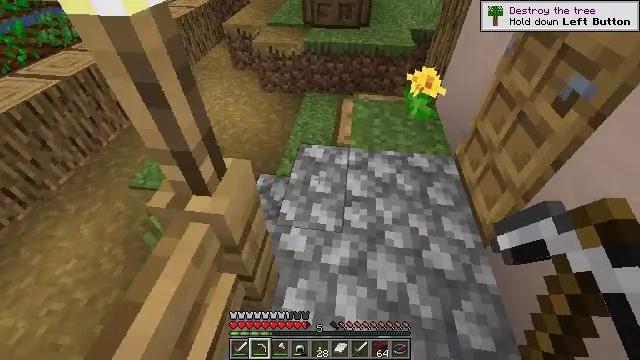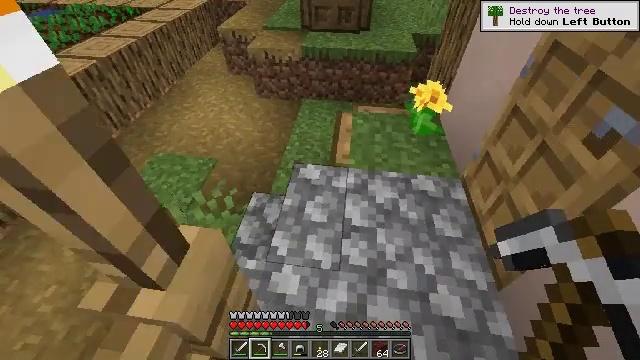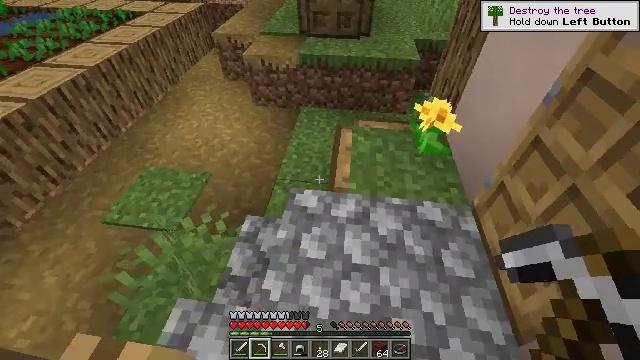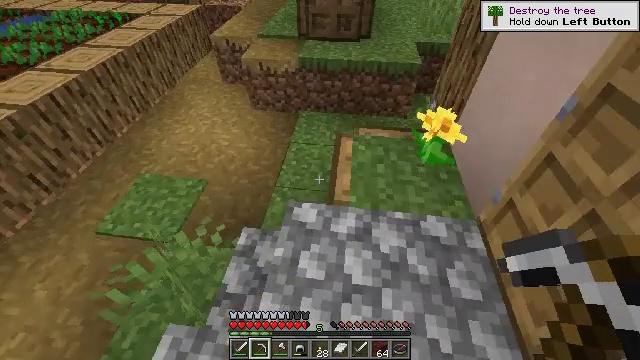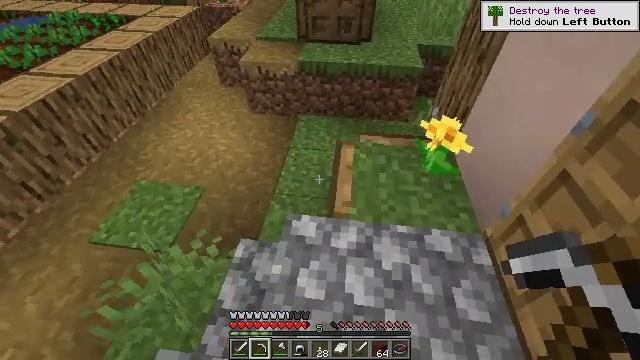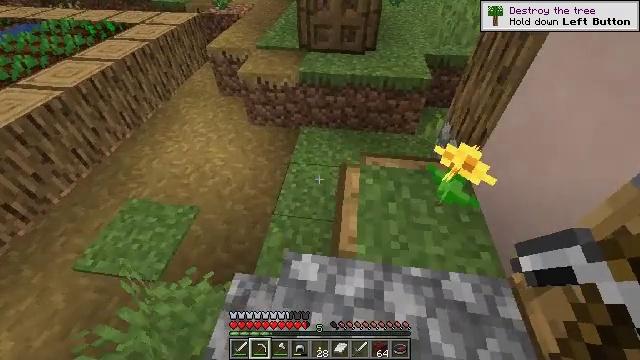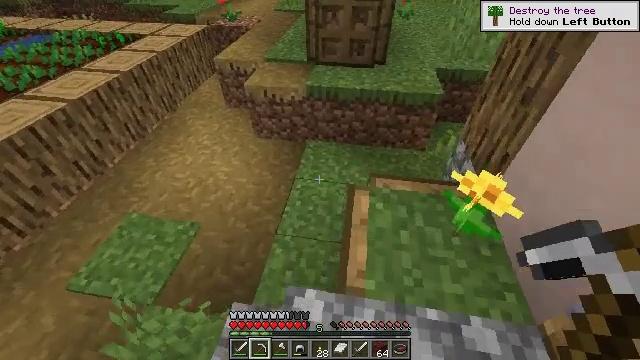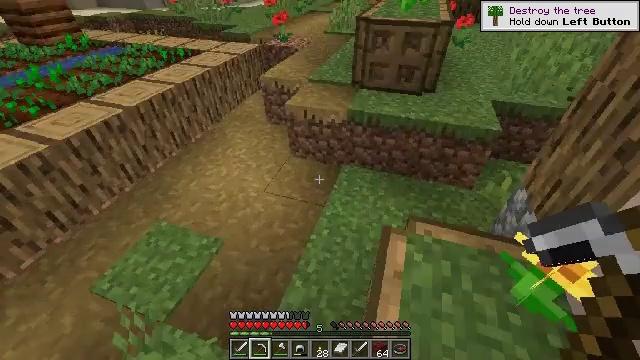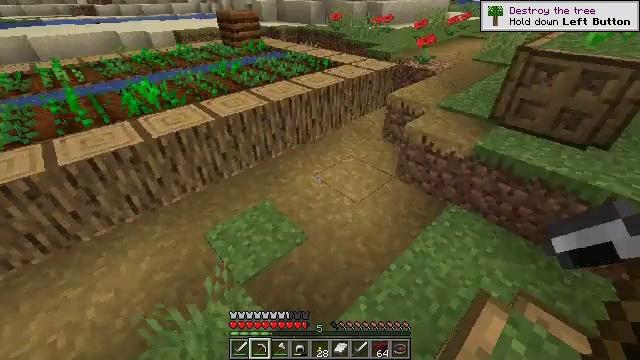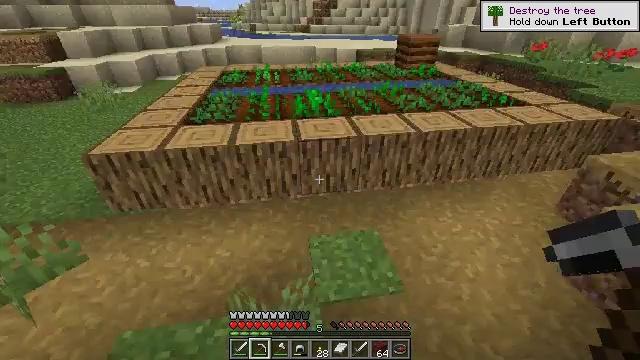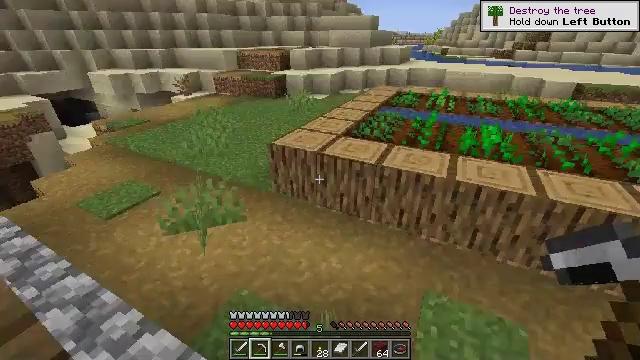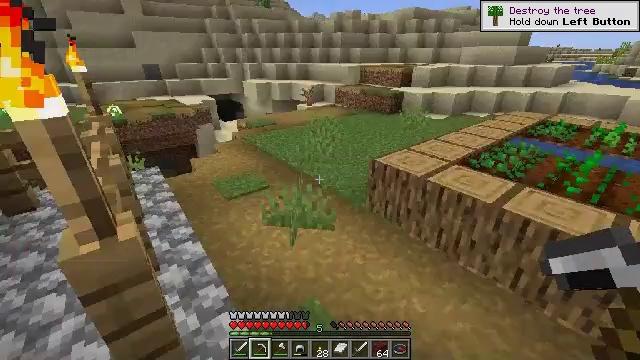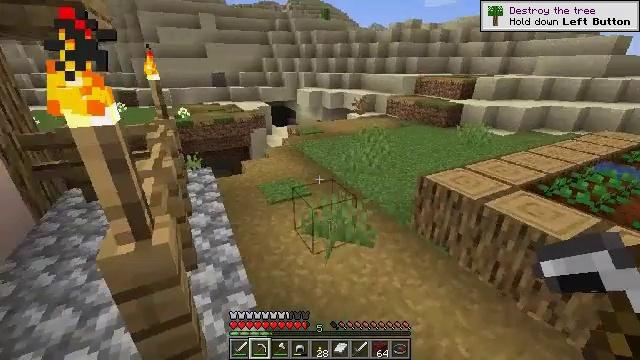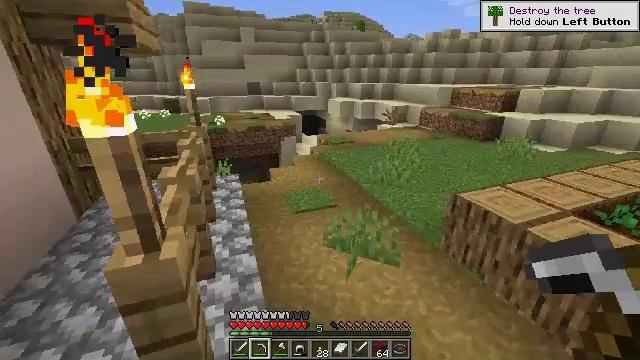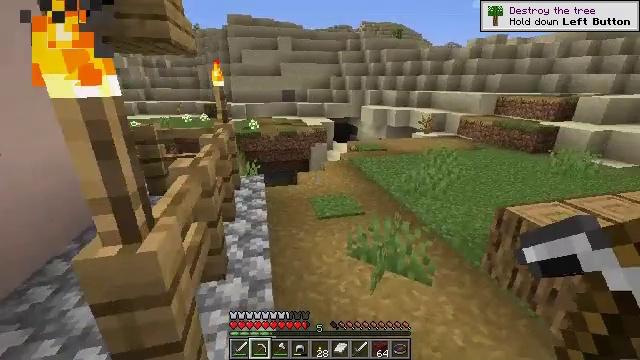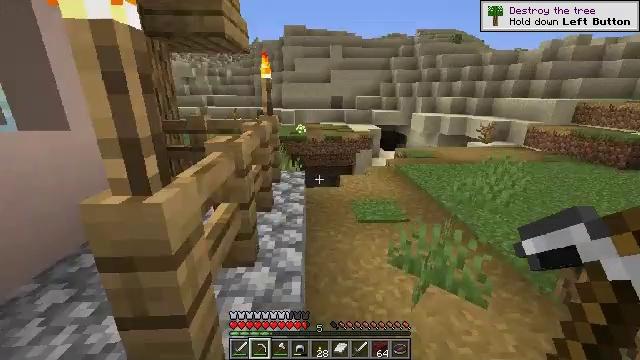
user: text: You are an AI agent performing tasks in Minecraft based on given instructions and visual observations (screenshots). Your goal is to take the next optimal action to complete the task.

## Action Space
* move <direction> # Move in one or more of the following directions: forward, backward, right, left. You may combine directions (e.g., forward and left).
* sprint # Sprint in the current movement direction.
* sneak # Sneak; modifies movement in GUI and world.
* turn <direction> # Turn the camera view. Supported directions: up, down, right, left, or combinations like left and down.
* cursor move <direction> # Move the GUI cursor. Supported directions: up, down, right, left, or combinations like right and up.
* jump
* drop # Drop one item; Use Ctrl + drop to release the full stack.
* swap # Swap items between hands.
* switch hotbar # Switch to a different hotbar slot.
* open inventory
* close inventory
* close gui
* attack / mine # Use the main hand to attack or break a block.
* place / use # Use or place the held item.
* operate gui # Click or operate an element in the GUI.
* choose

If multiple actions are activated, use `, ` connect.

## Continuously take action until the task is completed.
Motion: motion action
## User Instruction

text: Get smooth stone for building.
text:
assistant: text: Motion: move forward
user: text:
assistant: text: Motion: move forward
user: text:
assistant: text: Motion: move forward
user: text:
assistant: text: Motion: move forward
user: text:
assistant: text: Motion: move forward
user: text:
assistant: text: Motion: move forward, turn left and up
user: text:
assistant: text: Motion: move forward, turn left and up
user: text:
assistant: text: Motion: move forward, turn left and up
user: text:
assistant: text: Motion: move forward, turn left and up
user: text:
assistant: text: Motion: move forward, turn left and up
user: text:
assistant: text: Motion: move forward, turn left and up
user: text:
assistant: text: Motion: move forward, turn left and up
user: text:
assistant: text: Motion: move forward, turn left and up
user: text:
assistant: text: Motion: move forward, turn left and up
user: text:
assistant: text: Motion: move forward, turn left and up
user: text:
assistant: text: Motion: move forward, turn left
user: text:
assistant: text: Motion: move forward, turn left and up
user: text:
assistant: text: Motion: move forward, turn left
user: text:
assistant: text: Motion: move forward
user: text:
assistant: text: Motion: move forward
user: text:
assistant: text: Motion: move forward
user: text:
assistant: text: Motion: move forward, turn right and down
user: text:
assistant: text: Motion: move forward, turn right and down
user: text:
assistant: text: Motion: move forward, turn right and down
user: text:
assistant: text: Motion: move forward, turn right and down
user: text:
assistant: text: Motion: move forward
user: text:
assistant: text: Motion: move forward
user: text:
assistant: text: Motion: move forward, turn right and down
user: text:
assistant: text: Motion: move forward
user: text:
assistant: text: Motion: move forward and move right